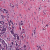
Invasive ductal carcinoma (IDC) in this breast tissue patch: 1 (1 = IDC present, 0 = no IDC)